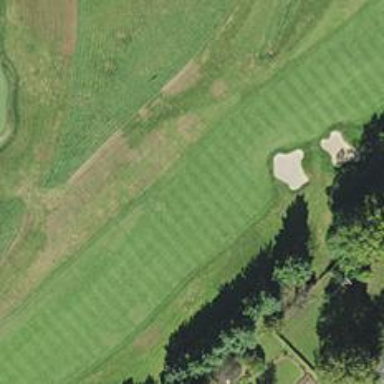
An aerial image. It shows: View of golf hole.